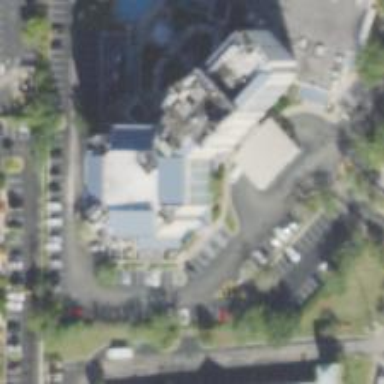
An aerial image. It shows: Hotel building.